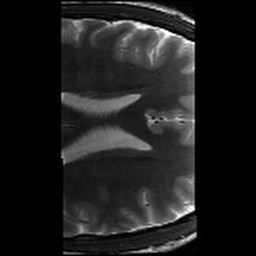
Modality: T2w
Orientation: axial
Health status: healthy
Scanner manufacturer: siemens
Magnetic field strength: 3 T
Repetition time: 8.02 s
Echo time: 0.08 s